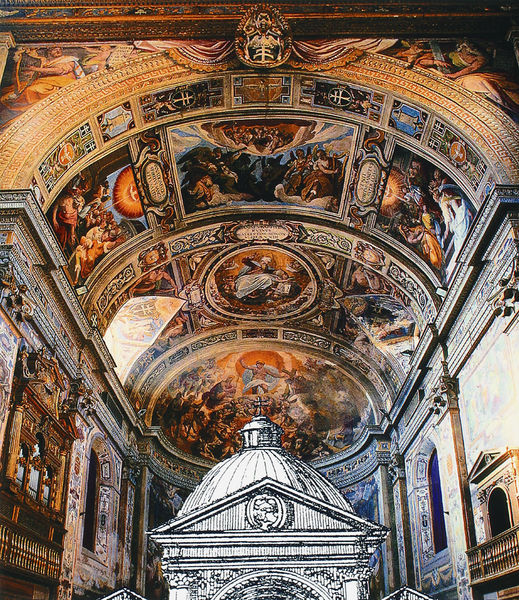
Titel: Santo Spirito in Sassia
Künstler: Jacopo Zucchi
Standort: Rom, S. Spirito in Sassia (EU - I - Latium)
Schlagwörter: fenster, licht, orange, leute, barock, kirche, gold, decke, balkon, bogen, loge, figuren, ornamente, galerie, foto, kreuz, sims, kirchenschiff, gesims, jesus, apsis, kapelle, deckengemälde, fresko, heilig, szenen, kirsche, deckenmalerei, gesimse